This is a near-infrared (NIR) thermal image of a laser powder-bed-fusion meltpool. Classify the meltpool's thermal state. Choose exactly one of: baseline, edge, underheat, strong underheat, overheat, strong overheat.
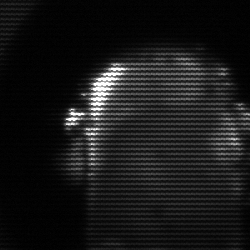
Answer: baseline